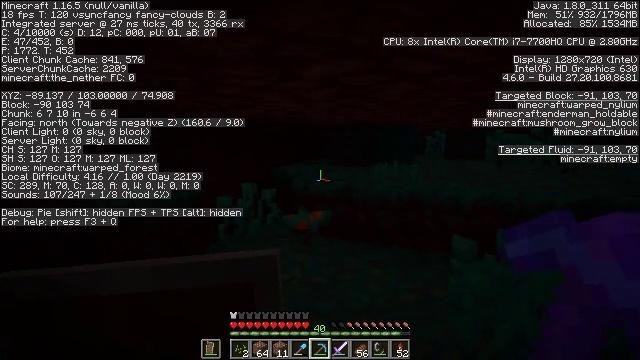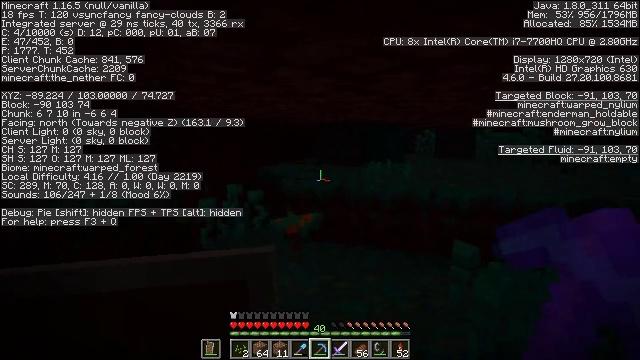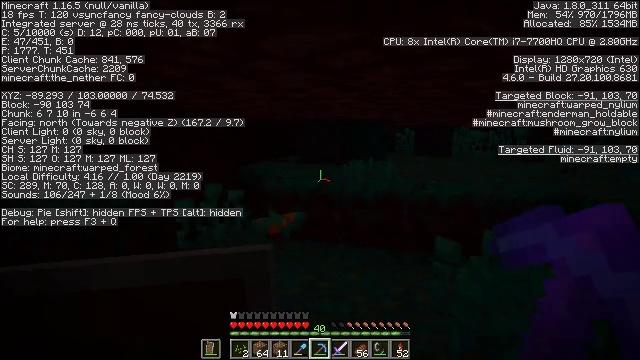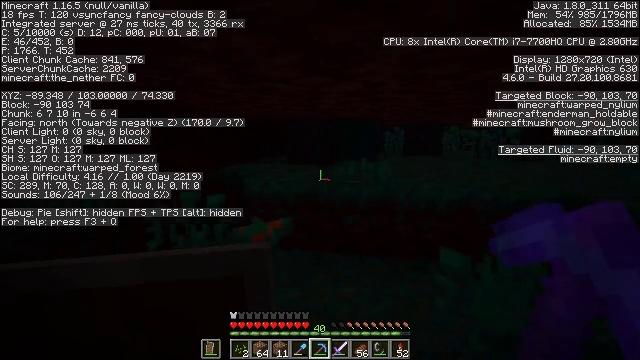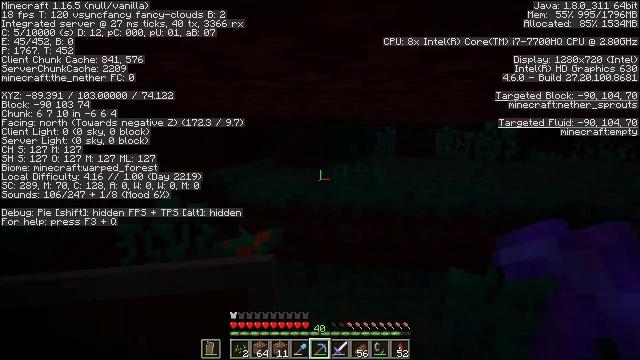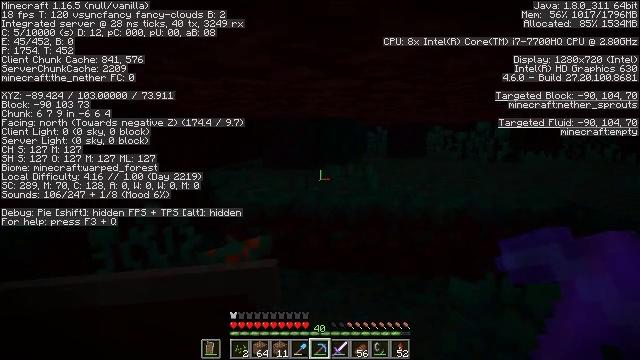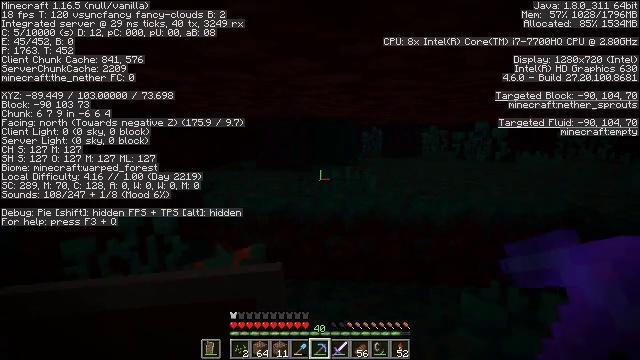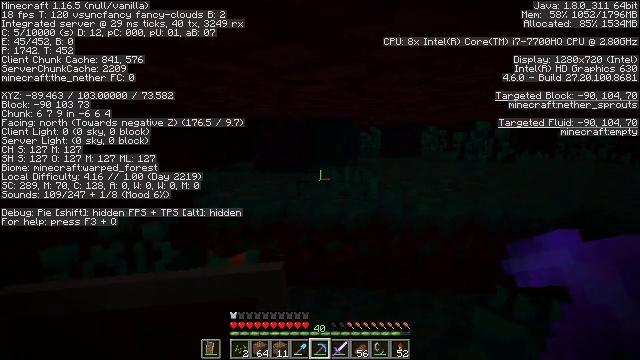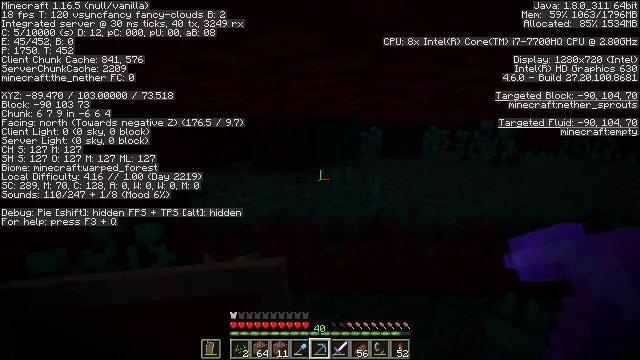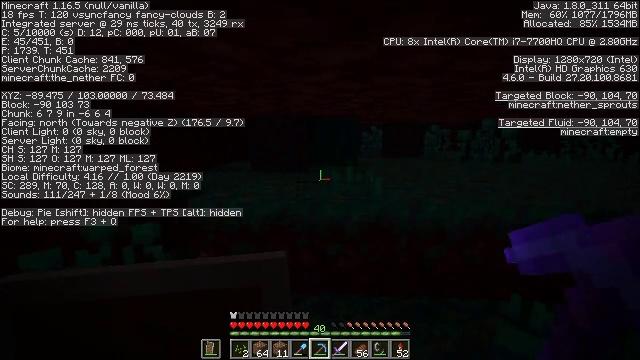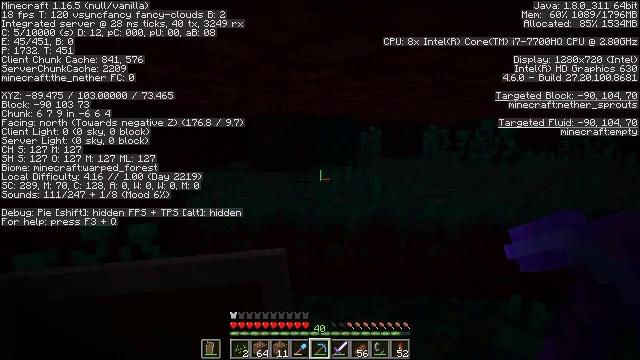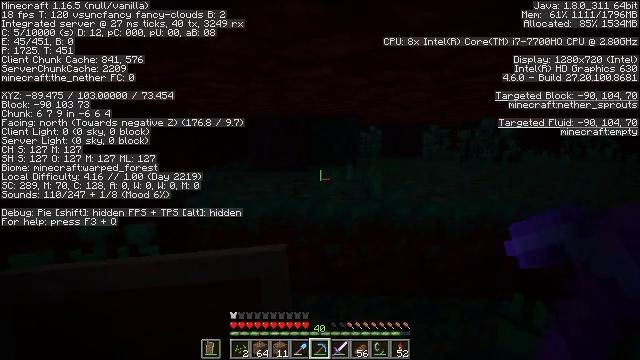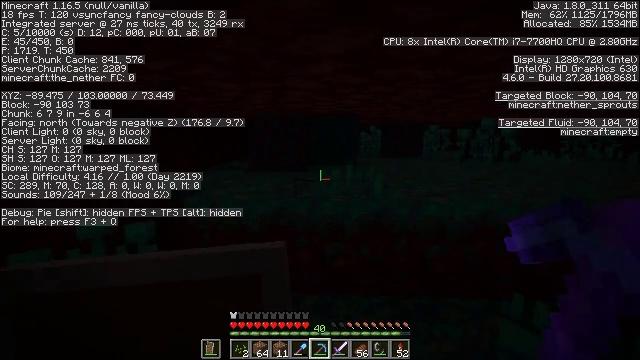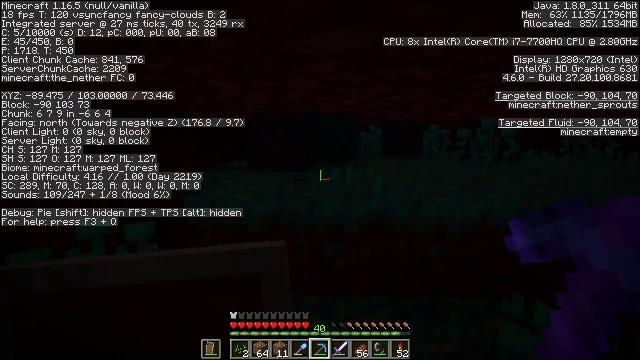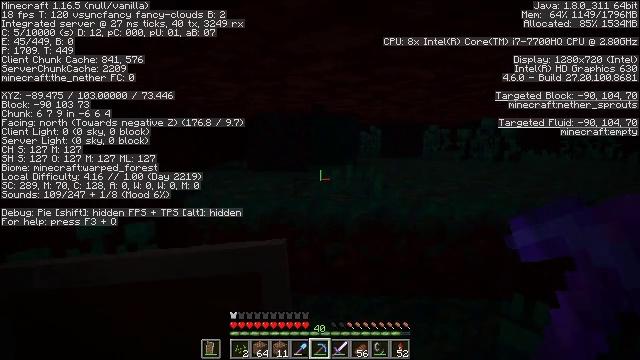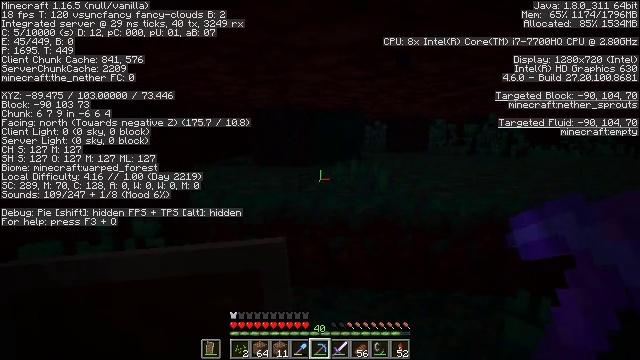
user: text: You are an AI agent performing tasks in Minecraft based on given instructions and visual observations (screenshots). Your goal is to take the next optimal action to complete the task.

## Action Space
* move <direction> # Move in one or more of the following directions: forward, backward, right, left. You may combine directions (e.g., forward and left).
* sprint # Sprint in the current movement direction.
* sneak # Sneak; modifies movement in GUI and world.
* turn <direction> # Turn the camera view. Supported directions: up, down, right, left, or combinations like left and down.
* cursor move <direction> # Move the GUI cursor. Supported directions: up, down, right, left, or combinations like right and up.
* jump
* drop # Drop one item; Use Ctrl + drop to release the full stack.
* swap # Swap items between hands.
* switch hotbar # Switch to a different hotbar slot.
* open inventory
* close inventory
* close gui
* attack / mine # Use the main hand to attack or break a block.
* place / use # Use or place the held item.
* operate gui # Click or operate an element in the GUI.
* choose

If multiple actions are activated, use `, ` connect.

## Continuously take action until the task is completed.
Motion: motion action
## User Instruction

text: Collect the warped nylium block.
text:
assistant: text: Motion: move forward, turn right
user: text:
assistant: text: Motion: move forward, turn right
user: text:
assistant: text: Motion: move forward, turn right
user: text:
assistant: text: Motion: move forward, turn right
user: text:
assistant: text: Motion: move forward, turn right
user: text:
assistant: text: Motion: move forward, turn right
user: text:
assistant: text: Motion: no_op
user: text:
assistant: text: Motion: no_op
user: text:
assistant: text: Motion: no_op
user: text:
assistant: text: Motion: no_op
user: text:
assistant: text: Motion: no_op
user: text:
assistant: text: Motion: no_op
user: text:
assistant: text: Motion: no_op
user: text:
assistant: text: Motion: no_op
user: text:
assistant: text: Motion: turn left and down
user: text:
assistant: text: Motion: turn left and down
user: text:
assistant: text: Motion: turn left and down
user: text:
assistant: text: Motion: turn left and down
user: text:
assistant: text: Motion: turn left
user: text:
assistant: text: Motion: turn left
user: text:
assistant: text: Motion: turn left
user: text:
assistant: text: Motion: no_op
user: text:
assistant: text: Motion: no_op
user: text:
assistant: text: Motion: no_op
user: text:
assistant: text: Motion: no_op
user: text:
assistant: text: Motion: move forward
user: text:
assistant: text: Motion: move forward, turn right
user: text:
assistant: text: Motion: move forward, turn right
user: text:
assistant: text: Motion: move forward
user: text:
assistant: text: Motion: move forward